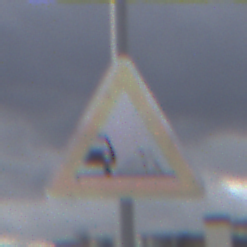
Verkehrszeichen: SplittSchotter
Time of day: MorningAfternoon
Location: Outdoor (Suburban)
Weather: PartlyCloudy
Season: NotSpecified
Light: Natural